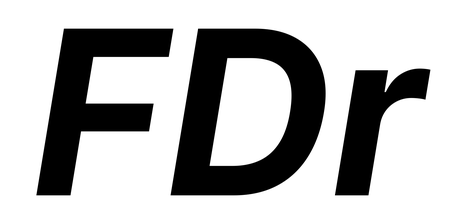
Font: Inter-Italic_Bold_Italic